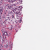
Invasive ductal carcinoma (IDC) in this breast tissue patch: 0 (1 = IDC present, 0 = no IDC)